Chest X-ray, AP view. Patient: 65 years old, sex F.
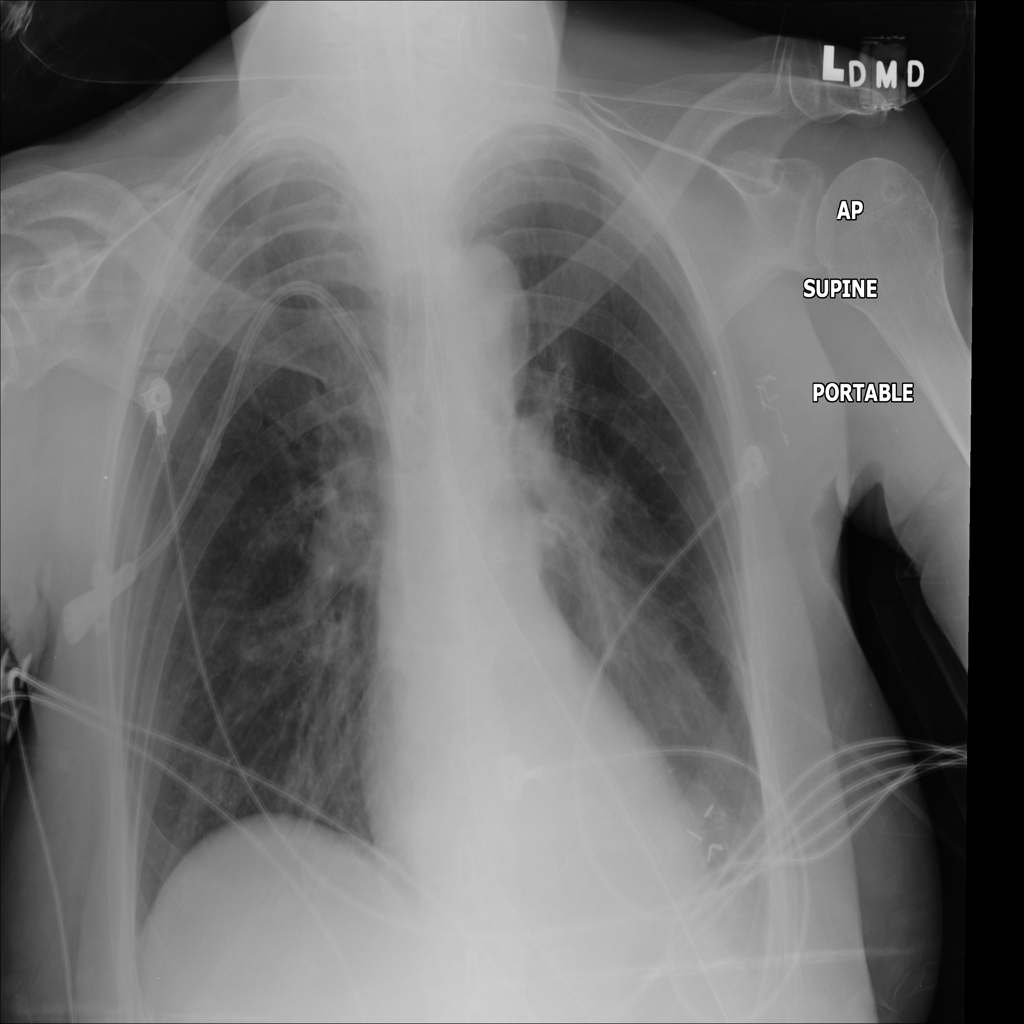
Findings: No Finding